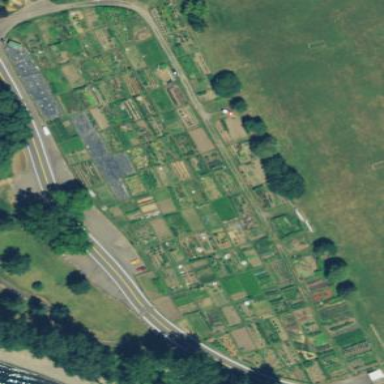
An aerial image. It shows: Allotments area.